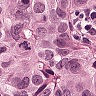
Metastatic tissue present: yes